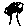
Label: tree